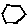
Label: hexagon